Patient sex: M
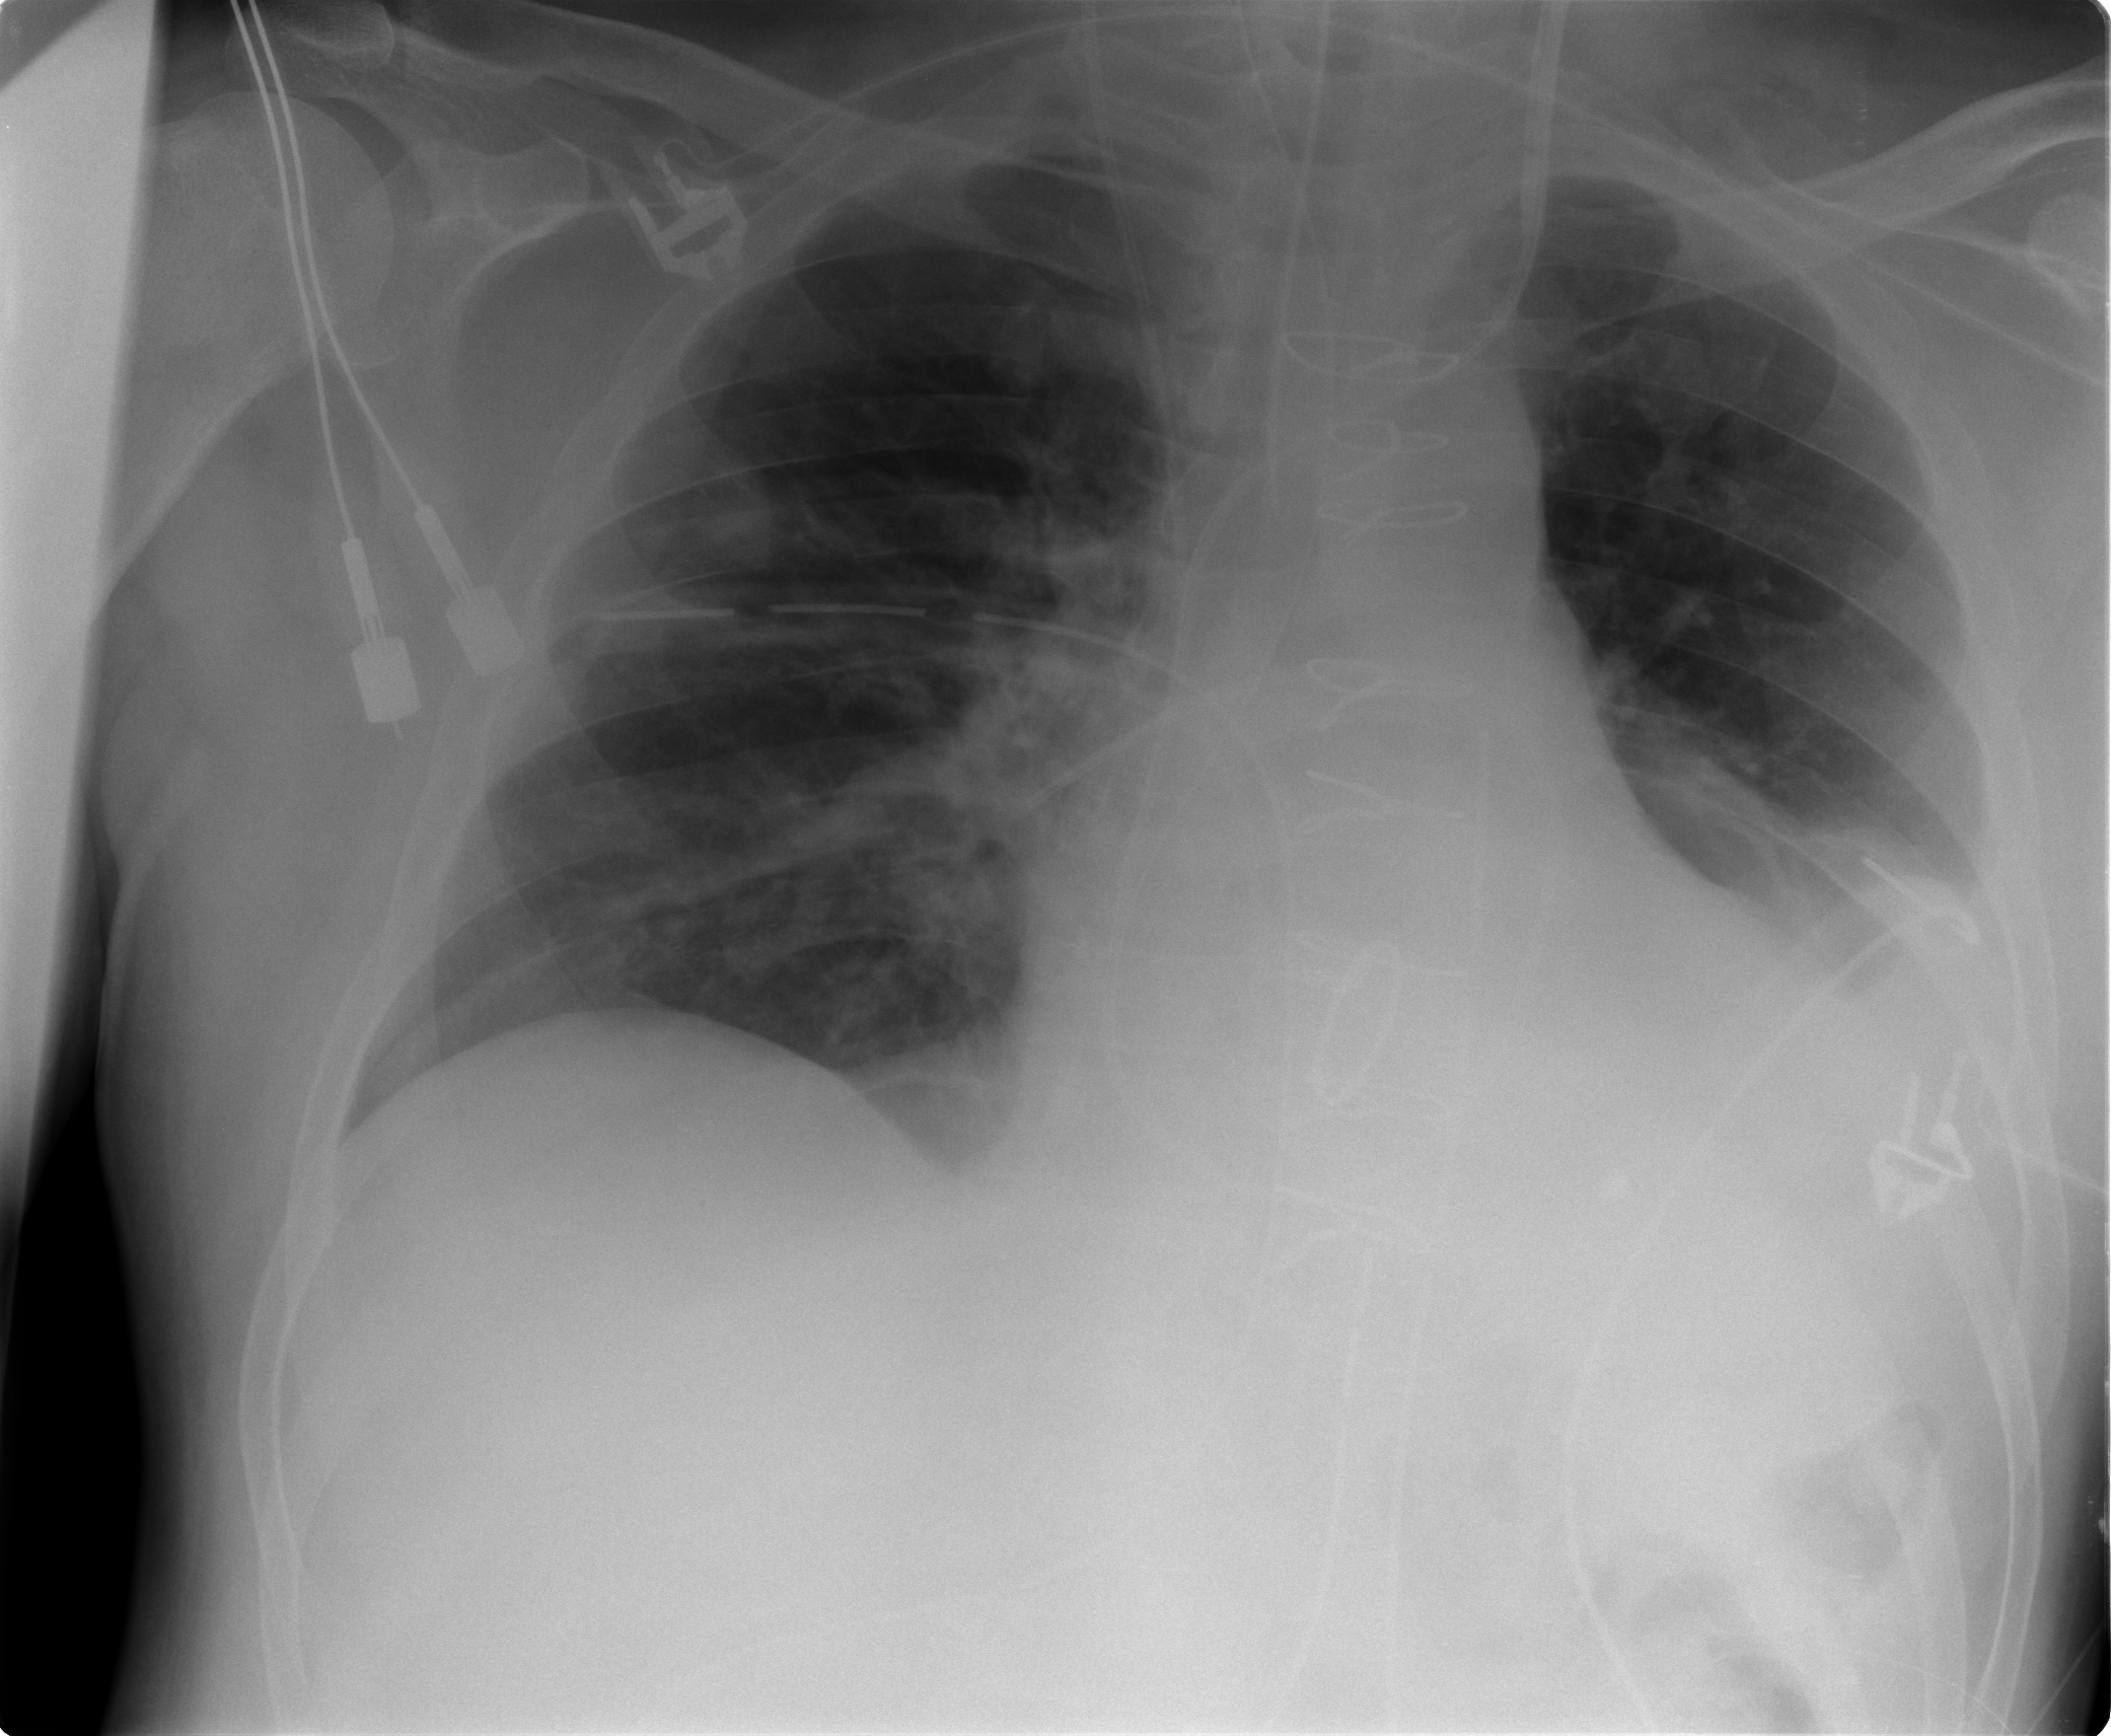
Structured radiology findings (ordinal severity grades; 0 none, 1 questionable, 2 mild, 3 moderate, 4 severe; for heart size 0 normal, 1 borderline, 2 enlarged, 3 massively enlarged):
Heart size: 2
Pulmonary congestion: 2
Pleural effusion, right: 2
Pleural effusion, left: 3
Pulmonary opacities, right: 2
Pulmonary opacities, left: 2
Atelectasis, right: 2
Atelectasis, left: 3